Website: macys
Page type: newsletter-management
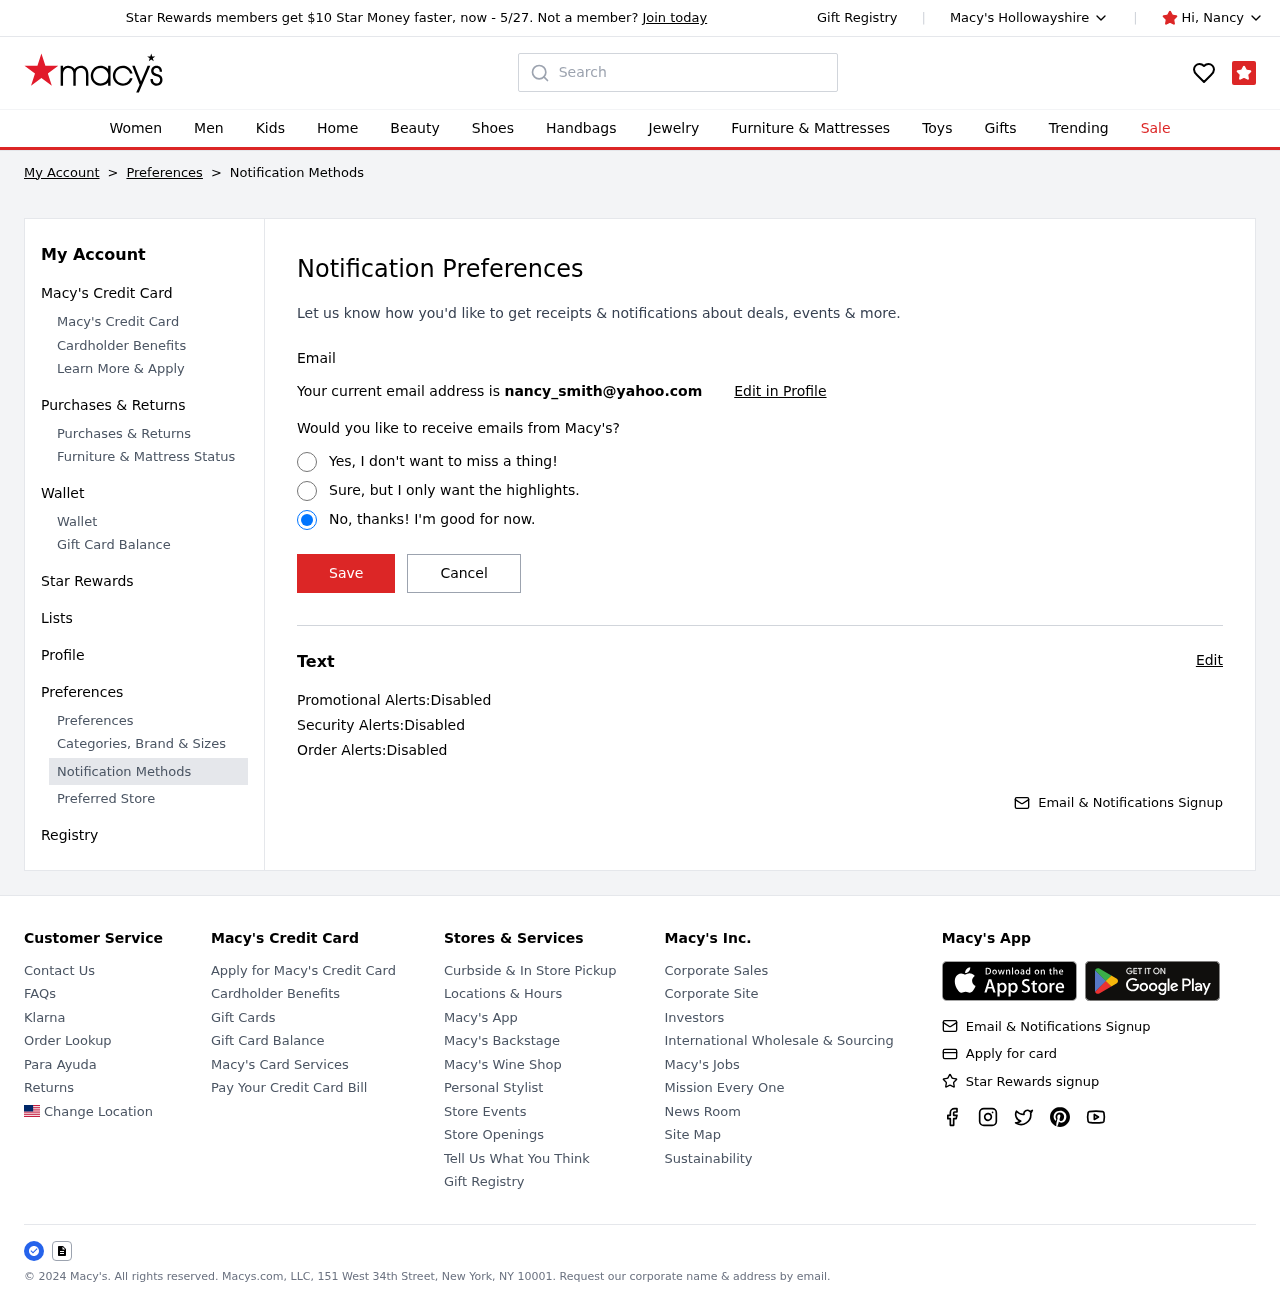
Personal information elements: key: PII_CITY
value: Hollowayshire
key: PII_EMAIL
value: nancy_smith@yahoo.com
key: PII_FIRSTNAME
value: Nancy
Search elements: key: HEADER_SEARCH
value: Search